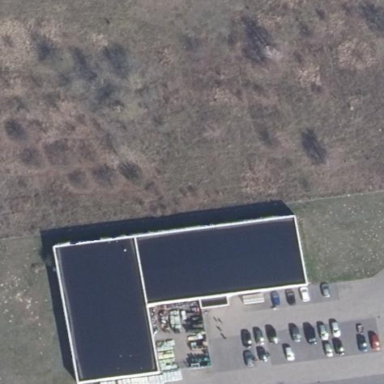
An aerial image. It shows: Commercial building housing variety store. The surrounding area is also commercial with nearby businesses.